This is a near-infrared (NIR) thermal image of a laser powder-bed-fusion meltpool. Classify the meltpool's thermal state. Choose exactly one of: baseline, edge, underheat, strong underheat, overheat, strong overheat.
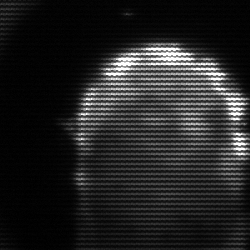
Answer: baseline